Question: I am having two input for dates as below & want to set alert for that

Alert:- If difference between StartDate & EndDate is more than 6 months,it must generate alert / prompt panel showing text "Month Period exceed than 6",
& report should not proceed further, untill & unless the user select dates between six months.
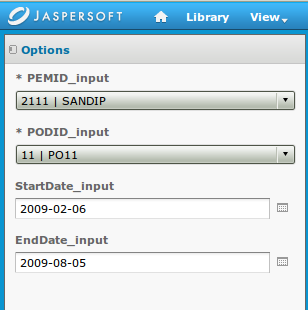
Answer: As far as I know you cannot configure this in JaperReports Server as is, you'd need to implement some logic around import control validation which might be rather complex given the fact that input control rendering is based on a single template and lots of configuration.
However, you can implement the desired validation easily in the report itself:
- 'datediff'
The way to utilize this information depends now on your particular report design, here an example:
- 'and 6>=$P{datediff}'- 'no data'- 'when no data''no data section'-
The desired behavior is now available.